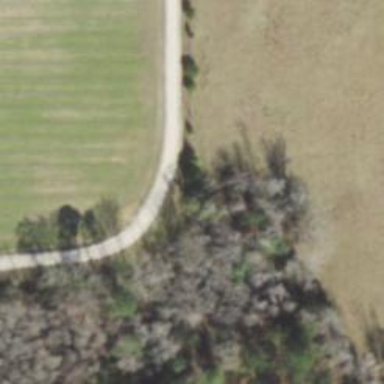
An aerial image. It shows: Driveway leading to service road.